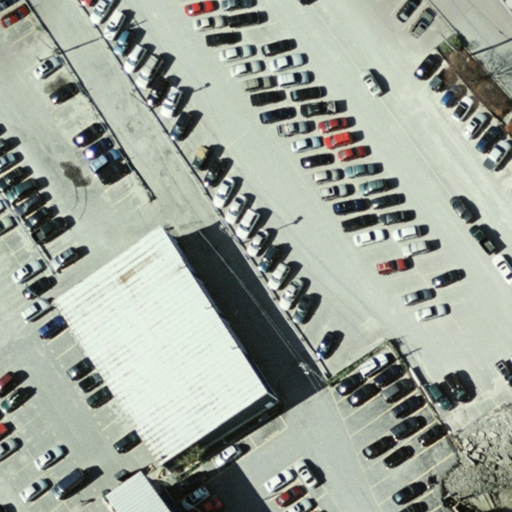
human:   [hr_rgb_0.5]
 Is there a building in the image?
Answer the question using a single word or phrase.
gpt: yes

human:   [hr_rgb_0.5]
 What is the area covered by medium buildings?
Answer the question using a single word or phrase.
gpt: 0m2

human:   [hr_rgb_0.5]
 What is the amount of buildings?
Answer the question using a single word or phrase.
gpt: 2

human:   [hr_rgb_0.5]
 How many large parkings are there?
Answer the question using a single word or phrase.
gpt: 2

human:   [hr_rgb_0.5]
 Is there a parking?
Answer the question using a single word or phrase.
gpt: yes

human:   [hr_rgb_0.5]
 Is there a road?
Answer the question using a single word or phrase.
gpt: yes

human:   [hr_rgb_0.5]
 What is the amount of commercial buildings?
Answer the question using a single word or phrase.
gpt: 0

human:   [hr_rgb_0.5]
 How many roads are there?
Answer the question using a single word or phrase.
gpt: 3

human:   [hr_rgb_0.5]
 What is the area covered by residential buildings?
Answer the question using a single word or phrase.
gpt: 1182m2

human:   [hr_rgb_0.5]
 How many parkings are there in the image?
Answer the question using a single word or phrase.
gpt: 2

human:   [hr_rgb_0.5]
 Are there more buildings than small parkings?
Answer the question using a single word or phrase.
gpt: yes

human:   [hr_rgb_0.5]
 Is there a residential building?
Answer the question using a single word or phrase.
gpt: yes

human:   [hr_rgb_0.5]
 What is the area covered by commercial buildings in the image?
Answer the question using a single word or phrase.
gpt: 0m2

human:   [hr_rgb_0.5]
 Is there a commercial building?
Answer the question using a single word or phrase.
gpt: no

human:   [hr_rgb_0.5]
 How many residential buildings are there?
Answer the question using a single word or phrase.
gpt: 2

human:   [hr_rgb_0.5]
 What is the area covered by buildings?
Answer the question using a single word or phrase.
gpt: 1182m2

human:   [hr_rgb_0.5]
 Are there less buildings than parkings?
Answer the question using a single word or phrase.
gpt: no

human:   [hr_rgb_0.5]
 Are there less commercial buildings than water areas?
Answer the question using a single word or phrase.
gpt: no

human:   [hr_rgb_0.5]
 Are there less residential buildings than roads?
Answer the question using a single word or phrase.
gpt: yes

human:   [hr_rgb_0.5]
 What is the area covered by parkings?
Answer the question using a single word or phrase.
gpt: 5746m2

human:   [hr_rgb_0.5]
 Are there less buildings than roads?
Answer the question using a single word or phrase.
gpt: yes

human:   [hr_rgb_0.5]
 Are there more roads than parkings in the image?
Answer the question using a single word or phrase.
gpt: yes

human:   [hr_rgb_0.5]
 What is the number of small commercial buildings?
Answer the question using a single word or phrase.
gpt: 0

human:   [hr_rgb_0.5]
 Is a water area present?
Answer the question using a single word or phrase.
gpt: no

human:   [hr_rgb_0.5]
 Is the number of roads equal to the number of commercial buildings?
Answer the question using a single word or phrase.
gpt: no

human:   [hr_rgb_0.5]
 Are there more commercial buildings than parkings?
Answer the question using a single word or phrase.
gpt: no

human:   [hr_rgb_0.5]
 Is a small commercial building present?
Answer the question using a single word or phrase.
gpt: no

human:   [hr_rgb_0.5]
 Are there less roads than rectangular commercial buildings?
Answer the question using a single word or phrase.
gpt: no

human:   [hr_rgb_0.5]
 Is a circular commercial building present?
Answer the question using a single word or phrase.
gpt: no

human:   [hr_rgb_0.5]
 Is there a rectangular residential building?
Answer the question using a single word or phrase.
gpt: yes

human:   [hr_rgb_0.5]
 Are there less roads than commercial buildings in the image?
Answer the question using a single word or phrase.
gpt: no

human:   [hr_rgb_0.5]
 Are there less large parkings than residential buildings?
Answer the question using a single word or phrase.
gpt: no

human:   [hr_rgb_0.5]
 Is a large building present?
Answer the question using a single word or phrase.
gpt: yes

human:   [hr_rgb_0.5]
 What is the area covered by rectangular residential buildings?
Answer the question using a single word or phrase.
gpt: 1182m2

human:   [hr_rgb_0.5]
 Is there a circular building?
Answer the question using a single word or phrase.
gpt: no

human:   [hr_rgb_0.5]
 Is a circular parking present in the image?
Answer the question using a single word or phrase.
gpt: no

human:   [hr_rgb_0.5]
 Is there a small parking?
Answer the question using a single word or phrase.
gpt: no

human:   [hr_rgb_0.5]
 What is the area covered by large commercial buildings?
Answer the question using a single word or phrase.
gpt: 0m2

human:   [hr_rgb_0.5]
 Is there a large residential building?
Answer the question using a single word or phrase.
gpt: yes

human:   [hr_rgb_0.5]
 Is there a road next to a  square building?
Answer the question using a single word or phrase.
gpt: no

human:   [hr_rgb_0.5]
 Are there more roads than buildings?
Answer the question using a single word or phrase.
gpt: yes

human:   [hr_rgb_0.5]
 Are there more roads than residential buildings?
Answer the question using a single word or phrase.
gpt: yes

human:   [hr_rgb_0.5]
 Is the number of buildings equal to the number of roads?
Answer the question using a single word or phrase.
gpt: no

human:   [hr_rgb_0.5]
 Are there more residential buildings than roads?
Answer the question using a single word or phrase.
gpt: no

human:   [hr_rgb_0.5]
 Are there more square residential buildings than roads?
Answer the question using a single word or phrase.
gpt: no

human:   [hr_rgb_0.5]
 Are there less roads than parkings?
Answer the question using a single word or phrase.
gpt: no

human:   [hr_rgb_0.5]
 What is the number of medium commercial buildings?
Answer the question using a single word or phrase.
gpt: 0

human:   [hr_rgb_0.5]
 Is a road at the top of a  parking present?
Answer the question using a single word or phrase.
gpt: yes

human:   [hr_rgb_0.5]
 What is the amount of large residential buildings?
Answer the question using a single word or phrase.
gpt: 1

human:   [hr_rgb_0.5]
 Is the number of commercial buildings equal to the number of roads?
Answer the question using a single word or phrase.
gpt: no

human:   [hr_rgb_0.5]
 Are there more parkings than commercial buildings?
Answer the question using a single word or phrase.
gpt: yes

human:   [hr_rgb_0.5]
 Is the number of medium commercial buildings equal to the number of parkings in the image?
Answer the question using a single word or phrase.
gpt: no

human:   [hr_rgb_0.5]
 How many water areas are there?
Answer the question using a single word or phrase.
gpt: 0

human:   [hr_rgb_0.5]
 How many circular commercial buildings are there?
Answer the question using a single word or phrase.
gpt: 0

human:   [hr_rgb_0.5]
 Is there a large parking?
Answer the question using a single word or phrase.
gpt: yes

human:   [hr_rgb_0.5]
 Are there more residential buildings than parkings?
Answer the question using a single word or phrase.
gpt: no

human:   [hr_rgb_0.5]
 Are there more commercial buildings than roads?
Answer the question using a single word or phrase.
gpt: no

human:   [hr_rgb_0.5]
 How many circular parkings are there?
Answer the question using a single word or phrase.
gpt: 0

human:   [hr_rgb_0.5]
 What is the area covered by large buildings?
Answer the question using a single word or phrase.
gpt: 1137m2

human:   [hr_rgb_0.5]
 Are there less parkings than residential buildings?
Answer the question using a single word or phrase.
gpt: no

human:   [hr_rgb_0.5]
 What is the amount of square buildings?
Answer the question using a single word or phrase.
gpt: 0

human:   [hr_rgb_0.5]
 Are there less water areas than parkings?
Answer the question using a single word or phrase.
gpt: yes

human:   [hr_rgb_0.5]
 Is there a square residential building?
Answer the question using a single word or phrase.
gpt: no

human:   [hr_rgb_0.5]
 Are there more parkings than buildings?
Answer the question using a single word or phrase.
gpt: no